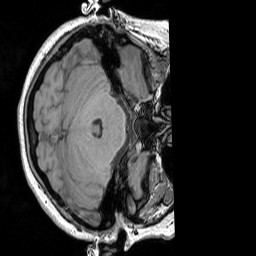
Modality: T1w
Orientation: axial
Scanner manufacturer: siemens
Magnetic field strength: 3 T
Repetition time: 1.83 s
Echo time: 0.00303 s